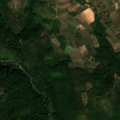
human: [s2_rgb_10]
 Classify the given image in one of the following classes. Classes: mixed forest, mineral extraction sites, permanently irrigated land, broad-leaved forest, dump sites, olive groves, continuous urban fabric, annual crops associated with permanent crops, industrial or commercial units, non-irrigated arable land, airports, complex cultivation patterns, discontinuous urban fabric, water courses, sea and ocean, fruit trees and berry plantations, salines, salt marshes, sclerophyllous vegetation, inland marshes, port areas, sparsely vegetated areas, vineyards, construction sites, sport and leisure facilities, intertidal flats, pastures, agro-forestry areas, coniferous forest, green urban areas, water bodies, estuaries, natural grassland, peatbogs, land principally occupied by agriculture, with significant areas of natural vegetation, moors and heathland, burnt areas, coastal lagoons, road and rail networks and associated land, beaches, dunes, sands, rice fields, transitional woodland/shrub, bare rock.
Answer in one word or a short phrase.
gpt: complex cultivation patterns, land principally occupied by agriculture, with significant areas of natural vegetation, broad-leaved forest